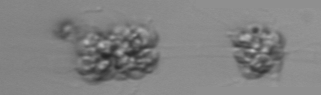
Label: Leptocylindrus_mediterraneus